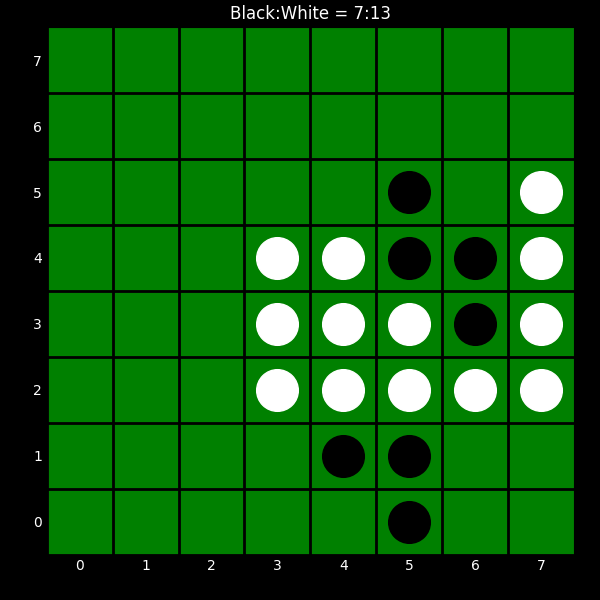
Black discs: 7
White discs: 13